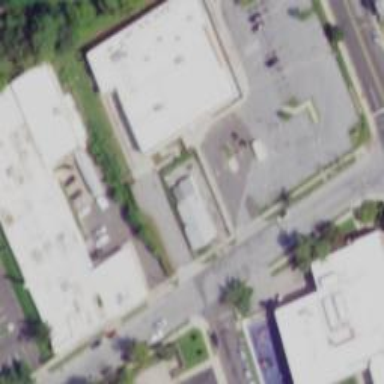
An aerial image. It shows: Variety store located in building.